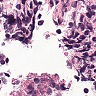
Metastatic tissue present: no